Interaction volume radius: 5 \u00c5
Interaction volume height: 15 \u00c5
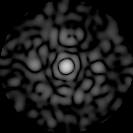
Disorder parameter: 0.7971